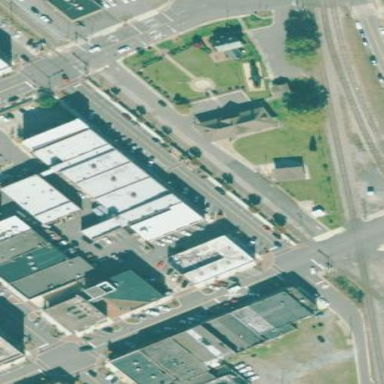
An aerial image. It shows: Retail building that houses furniture shop.